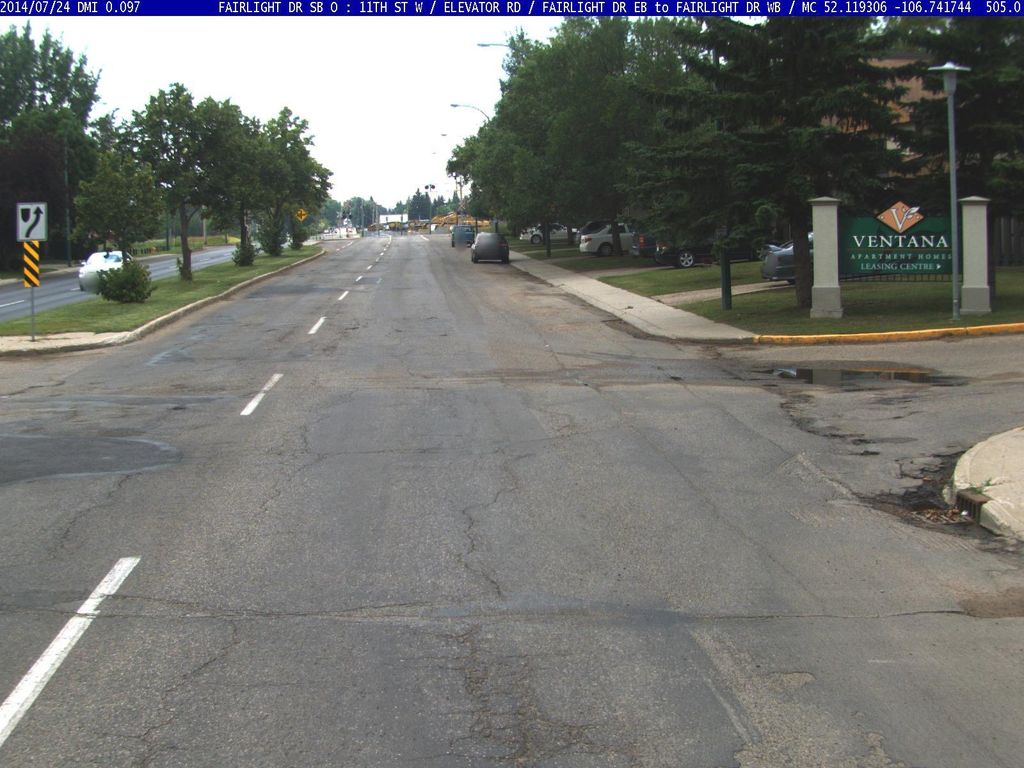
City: saskatoon